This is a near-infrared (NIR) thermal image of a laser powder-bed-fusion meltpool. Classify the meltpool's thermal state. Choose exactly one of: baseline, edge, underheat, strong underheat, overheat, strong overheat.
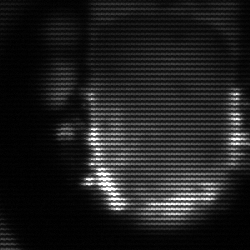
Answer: baseline